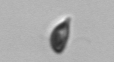
Label: Cryptophyta